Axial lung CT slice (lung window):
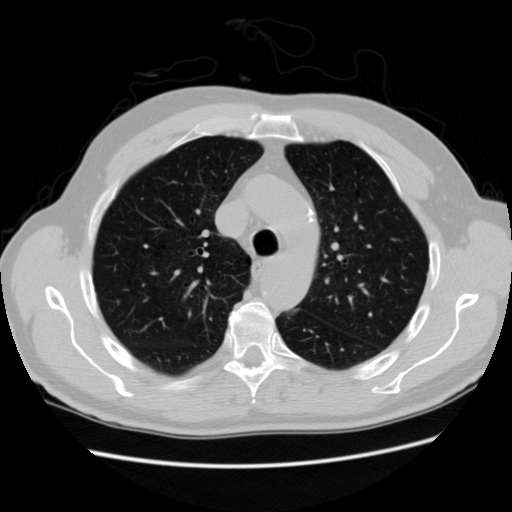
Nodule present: no